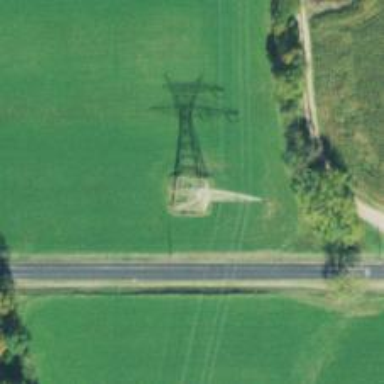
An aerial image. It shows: Lattice structure tower used for power distribution.